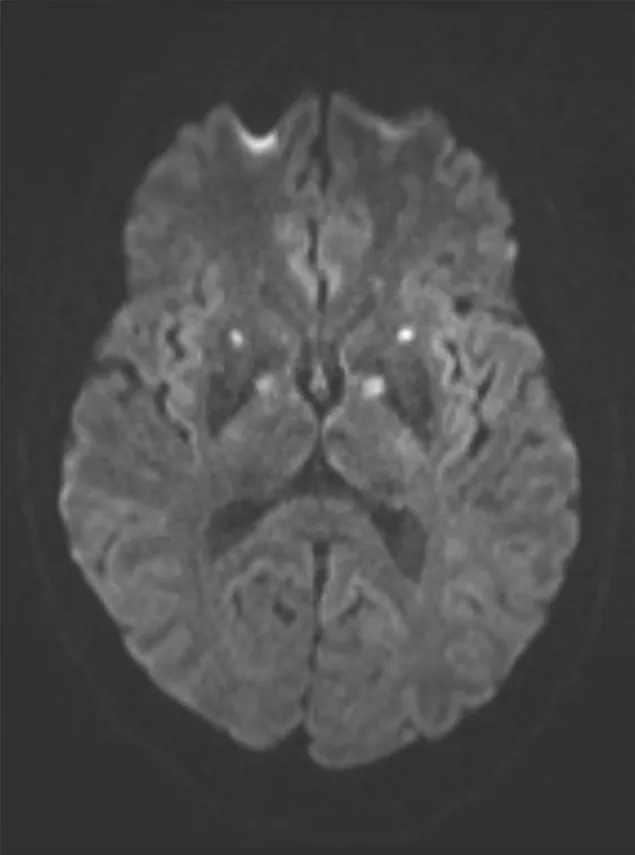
(Axial diffusion-weighted imaging): infarctions in the globi pallidi and anterior putamina are indicated by similar symmetrical foci of abnormal hyperintense signal.
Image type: radiology (mri)